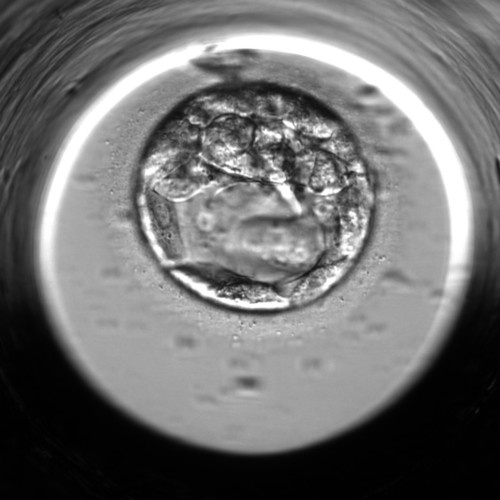
Embryo quality: poor